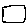
Label: square